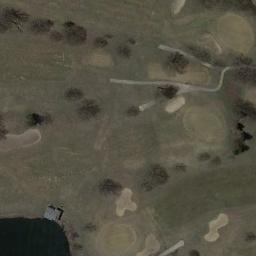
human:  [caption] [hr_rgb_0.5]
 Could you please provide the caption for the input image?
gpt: Many trees are near the golf course .

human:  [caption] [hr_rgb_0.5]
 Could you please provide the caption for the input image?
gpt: There are more than a dozen bunkers and winding paths in this area .

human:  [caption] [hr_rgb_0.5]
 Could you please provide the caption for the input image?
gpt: The golf course has a lake, Some putting greens, Fairways, Barrier trees and sandpits .

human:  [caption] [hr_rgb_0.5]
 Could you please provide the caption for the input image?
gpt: There are several bunkers and several paths and a lake on the large lawn on the golf course with many withered trees and a building .

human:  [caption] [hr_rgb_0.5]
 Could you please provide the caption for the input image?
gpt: There are some bushes and some bunkers on the golf course .